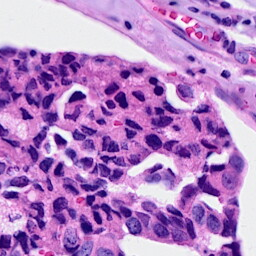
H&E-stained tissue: Breast